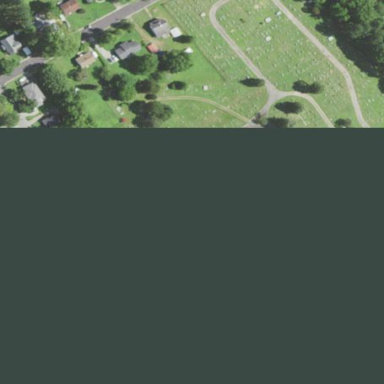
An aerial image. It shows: Cemetery.